Field crop: maize
Growth stage: 2
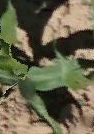
Species: maize